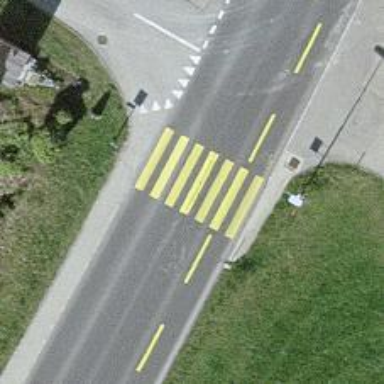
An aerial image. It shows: Uncontrolled zebra crossing on the road.